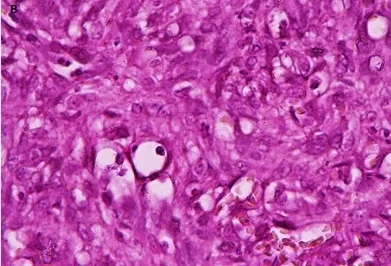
Hyalinized wall. (HEX Obj 40).
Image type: pathology (h&e)